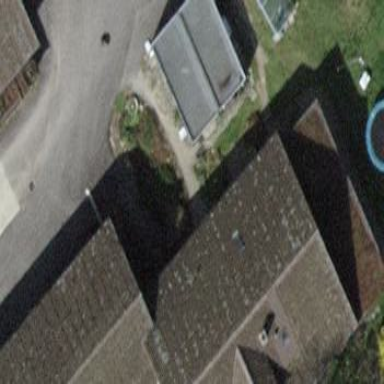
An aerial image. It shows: Garage.